Question: I'm attempting to create a scatter plot bounded by histograms of the data to the left and bottom of the scatter plot. I have been following this example (where the plot is bounded to the top and right):
<URL>
I have successfully changed the margins and sizes to get the histograms where I want them, but I'm not sure how to tell mpl where to put the xlabel and ylabel. For example, using (where now axHistx and axHisty are modified to be left of/below the scatter):
'''
axScatter = axes(scat_area)
axHistx = axes(hist_area_x)
axHisty = axes(hist_area_y)
...
xlabel('this is the x axis')
ylabel('this is the y axis')
'''
Will place the xlabel below the histogram on the left ('axHisty'). I want it centered under the histogram on the bottom. I cannot use 'axHistx.xlabel()' since axes objects do not have that attribute. (I am happy with where the ylabel has eneded up, though)

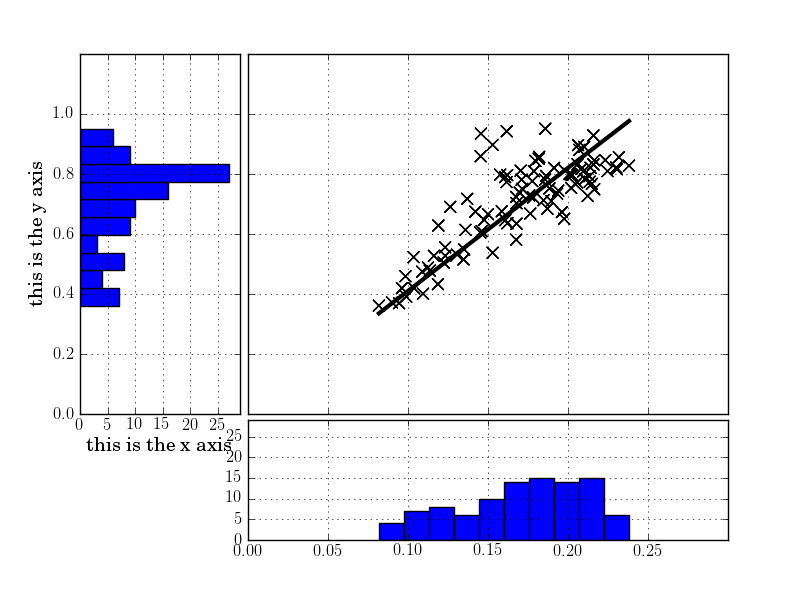
Answer: This should work:
'''
axHisty.set_xlabel("this is the x axis")
'''